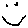
Label: smiley face